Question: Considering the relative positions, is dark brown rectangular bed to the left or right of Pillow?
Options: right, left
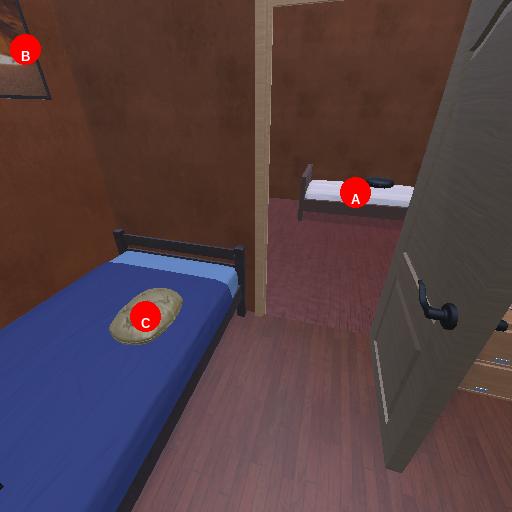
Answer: right